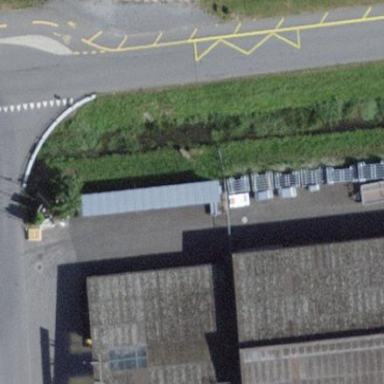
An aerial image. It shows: View of roof of building.